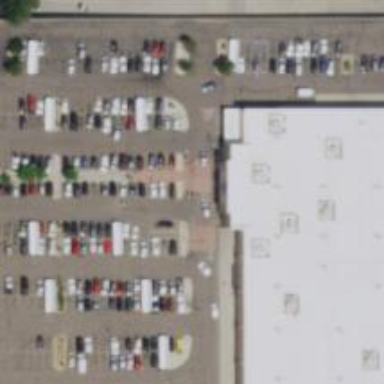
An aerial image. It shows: Parking space.